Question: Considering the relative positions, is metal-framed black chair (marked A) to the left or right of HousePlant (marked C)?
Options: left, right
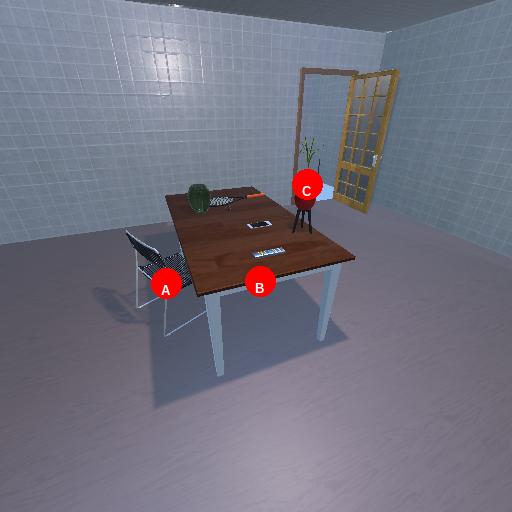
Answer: left